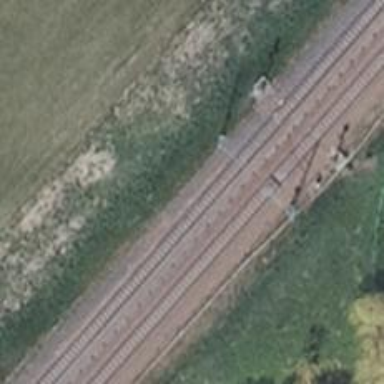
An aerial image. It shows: Railway milestone with catenary mast.